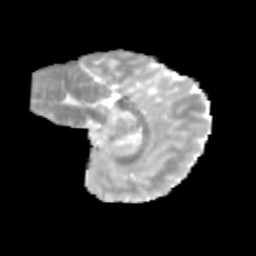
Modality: MD
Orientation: sagittal
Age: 11
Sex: female
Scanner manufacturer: siemens
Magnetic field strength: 3 T
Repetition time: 3.8 s
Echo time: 0.07 s